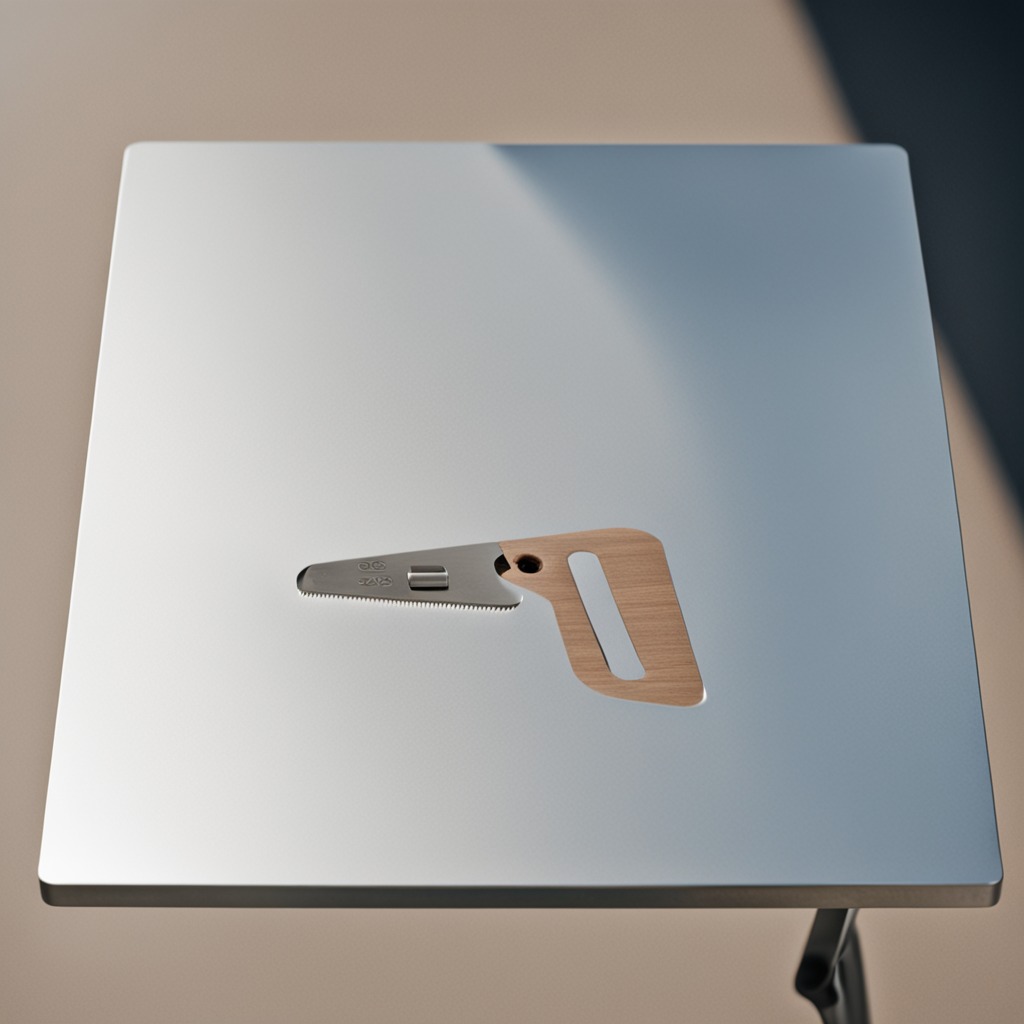
A metal saw lies on the table.